【题型】解答题　【知识点】平面几何　【难度】easy
已知, 如图：在平行四边形 $ABCD$ 中, 对角线 $AC, BD$ 交于点 $O$, 点 $E$ 是边 $BC$ 延长线上一点, 连接 $AE$, 交 $BD$ 于点 $F$, 交 $CD$ 于点 $G$。

(1) 求证：$AF^2 = FG \cdot FE$；

(2) 连接 $CF$, 如果 $\angle DAE = \angle FCD$, 求证：四边形 $ABCD$ 是菱形。
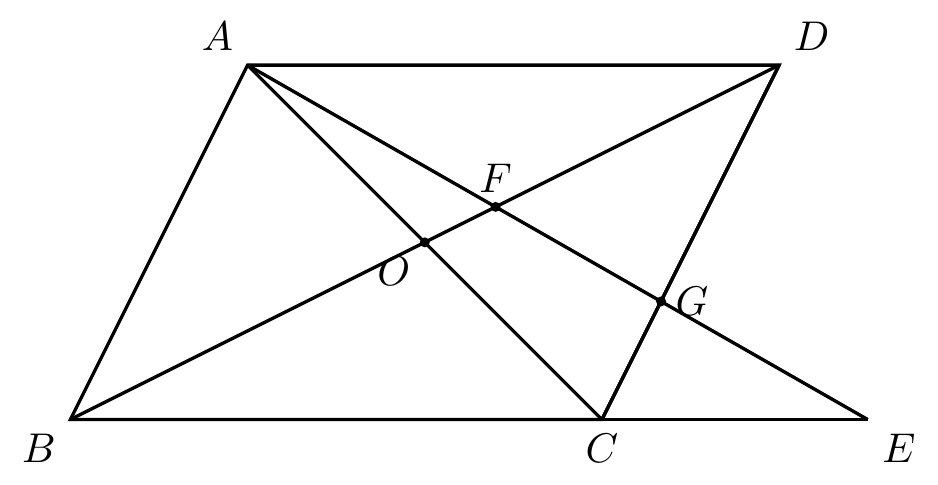
【解答】
解：(1)证明：$\because$ 平行四边形 $ABCD$ 中,

$\therefore AB // CD$, $AD // BC$,

$\therefore \triangle AFB \sim \triangle GFD$, $\triangle AFD \sim \triangle EFB$,

$\therefore \frac{FD}{BF} = \frac{FG}{AF}$, $\frac{AF}{EF} = \frac{FD}{BF}$,

$\therefore \frac{AF}{EF} = \frac{FG}{AF}$,

$\therefore AF^2 = FG \cdot FE$；

(2)证明：如图：$\because AD // BC$,

$\therefore \angle E = \angle DAE$,

$\because \angle DAE = \angle FCD$,

$\therefore \angle E = \angle FCD$,

$\because \angle GFC = \angle CFE$,

$\therefore \triangle GFC \sim \triangle CFE$,

$\therefore \frac{CF}{EF} = \frac{FG}{CF}$,

$\therefore CF^2 = FG \cdot FE$,

$\because AF^2 = FG \cdot FE$,

$\therefore AF = CF$,

$\because$ 平行四边形 $ABCD$ 中, 对角线 $AC$、$BD$ 交于 $O$,

$\therefore AO = OC$,

$\therefore OF \perp AC$, 即：$BD \perp AC$,

$\therefore$ 平行四边形 $ABCD$ 是菱形。
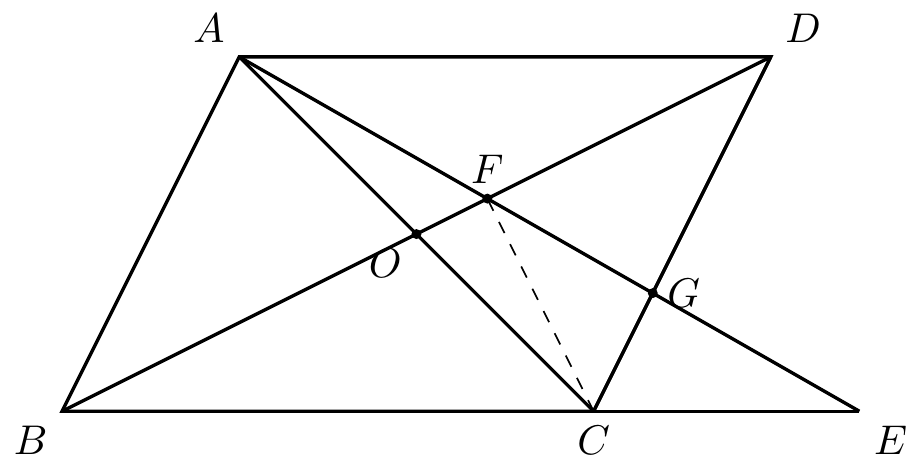